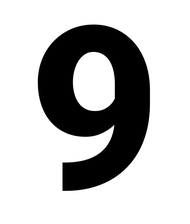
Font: Roboto_ExtraBold